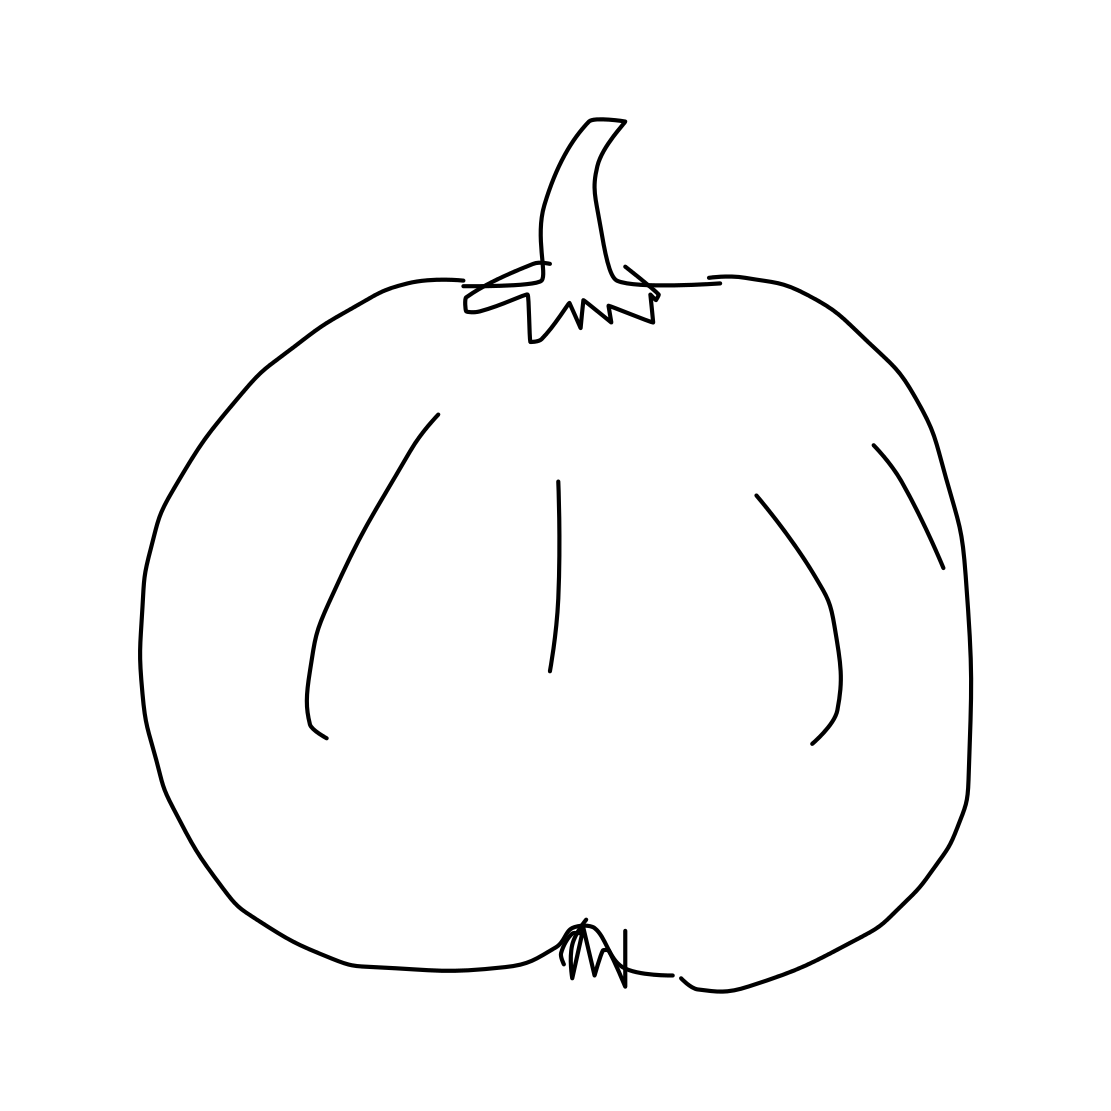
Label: tomato